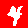
Digit: 4